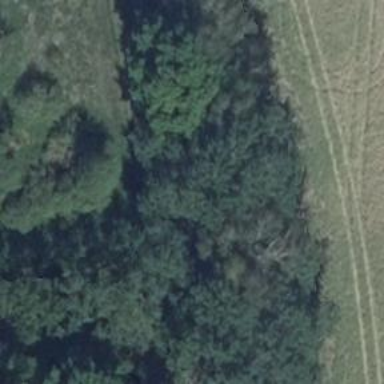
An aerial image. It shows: Hunting stand.